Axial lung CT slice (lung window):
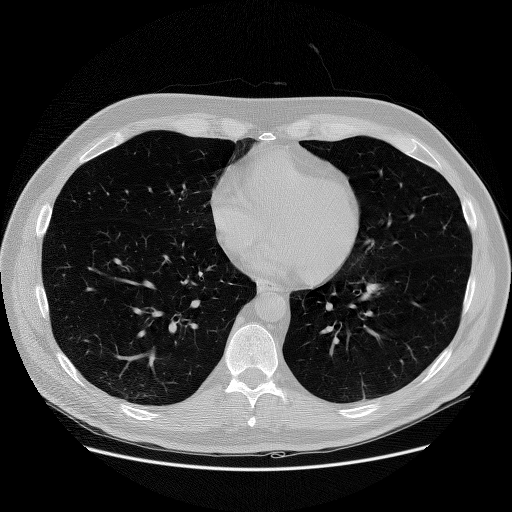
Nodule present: no